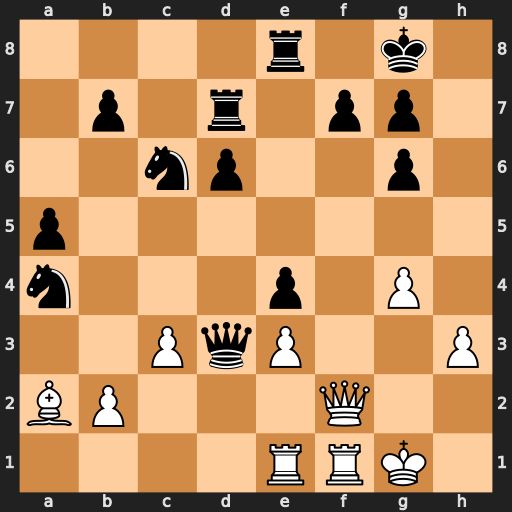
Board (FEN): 4r1k1/1p1r1pp1/2np2p1/p7/n3p1P1/2PqP2P/BP3Q2/4RRK1
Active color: w
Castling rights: -
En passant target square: -
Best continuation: Bxf7+ Rxf7 Qxf7+ Kh7 Qxe8